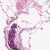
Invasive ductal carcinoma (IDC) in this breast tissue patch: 0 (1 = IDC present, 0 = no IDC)